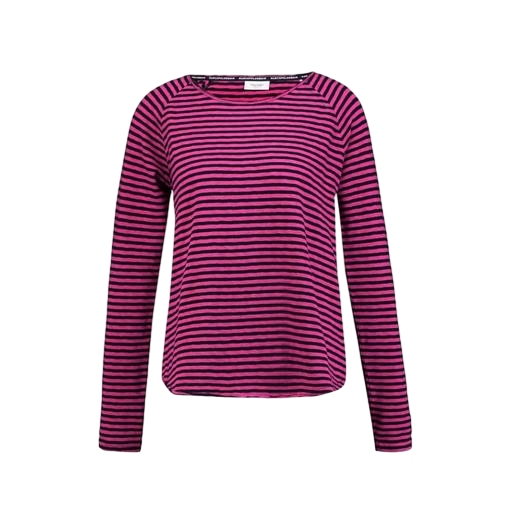
pink long sleeve slub tee, purple striped tee, longsleeve t-shirt, white background